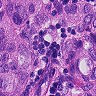
Metastatic tissue present: yes